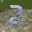
Label: 2